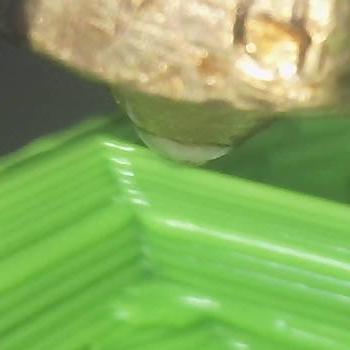
Flow rate: 42%